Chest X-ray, PA view. Patient: 40 years old, sex M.
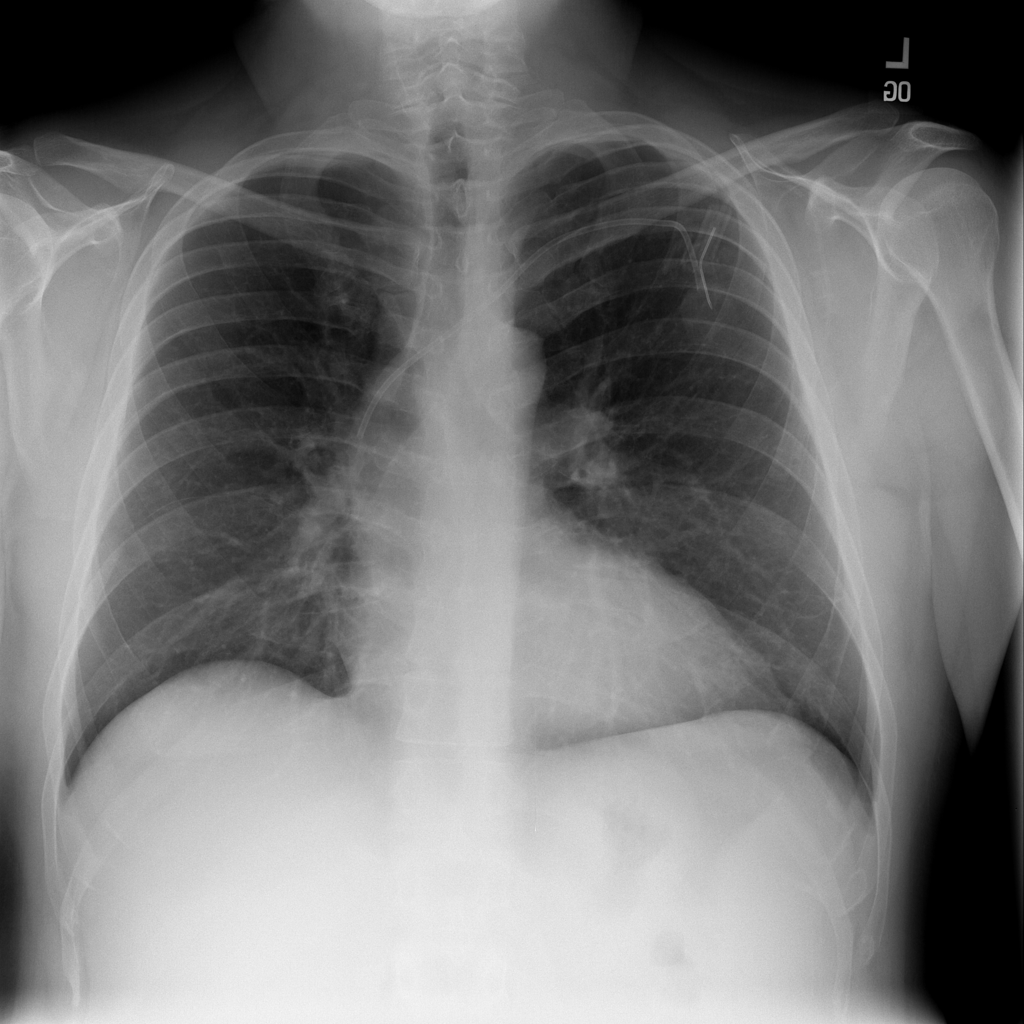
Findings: No Finding